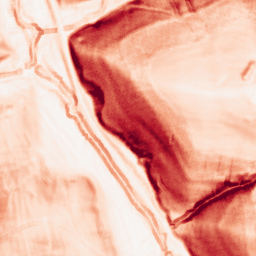
Category: morphological
Decomposition family: morphological_square
Decomposition parameters: operation: gradient
size: 5
Upsampling method: sinc_hamming
Upsampling parameters: scale: 2
kernel_size: 8
Upsampling scale: 2